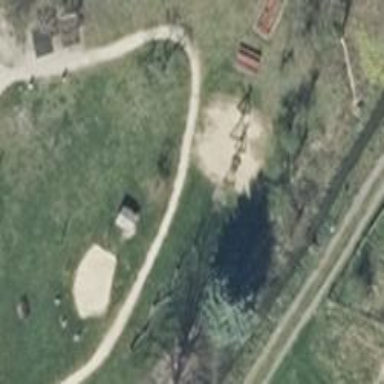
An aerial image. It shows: Playground with swings.